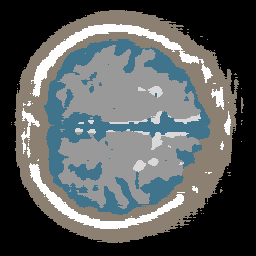
Label: no_lesion